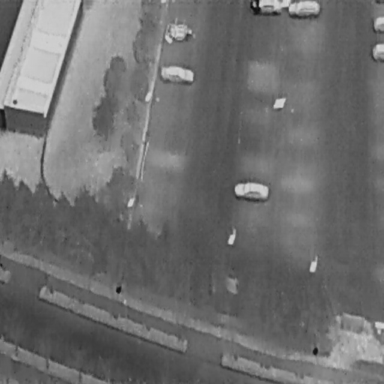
There are eight Cars in the infrared image.